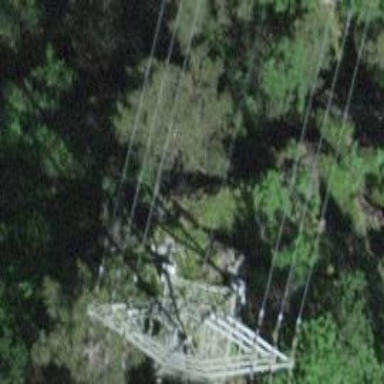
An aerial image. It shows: Power line is depicted.